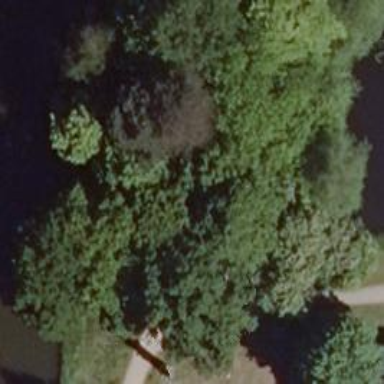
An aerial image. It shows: Path.